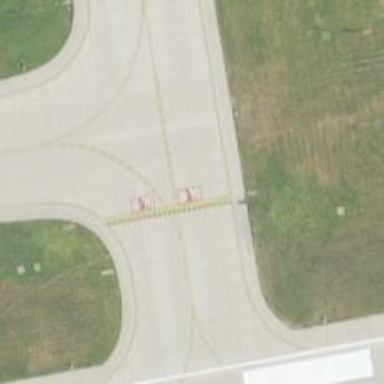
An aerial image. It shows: Image of taxiway at airport.